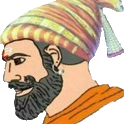
Label: 4_Yes_Chad